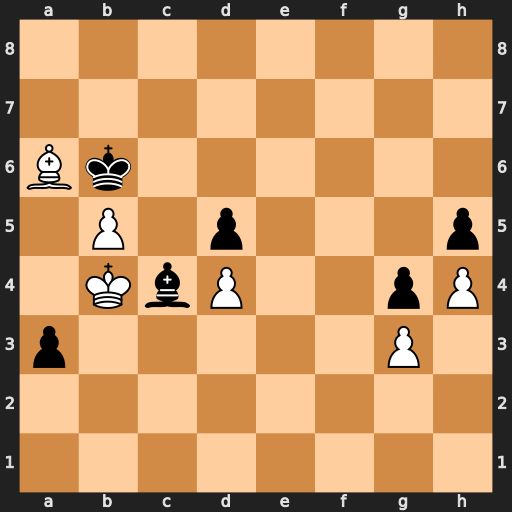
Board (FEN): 8/8/Bk6/1P1p3p/1KbP2pP/p5P1/8/8
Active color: w
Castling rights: -
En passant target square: -
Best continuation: Kxa3 Bxb5 Bc8